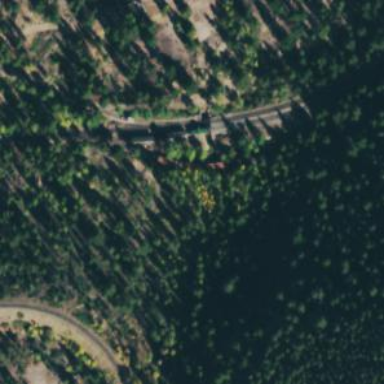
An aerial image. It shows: Preserved historic railway bridge for trains.